Field crop: tomato
Growth stage: 1
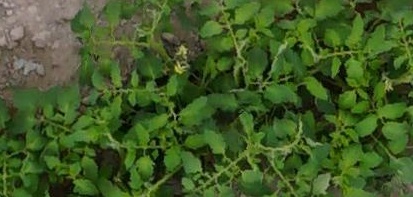
Species: tomato